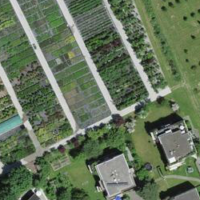
EUNIS habitat code: 52
Species observed at this site:
Prunus spinosa